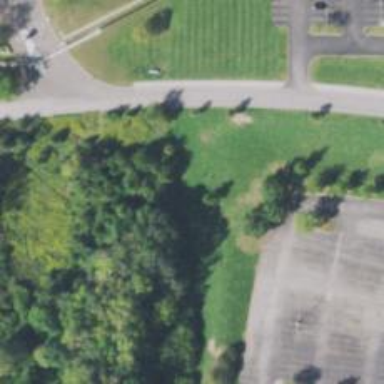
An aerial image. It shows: Disc golf hole.